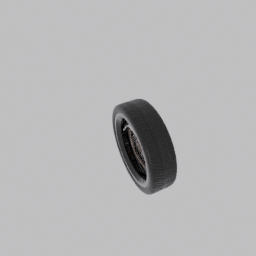
Label: mechanical